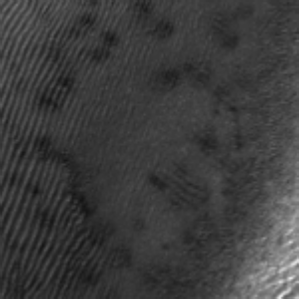
Label: frost